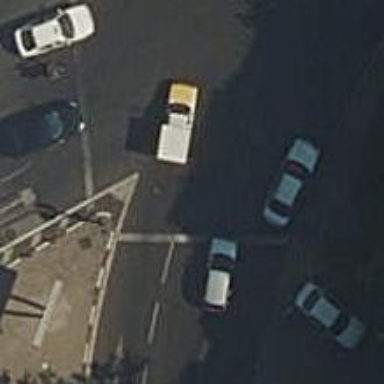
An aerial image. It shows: Road with traffic signals.